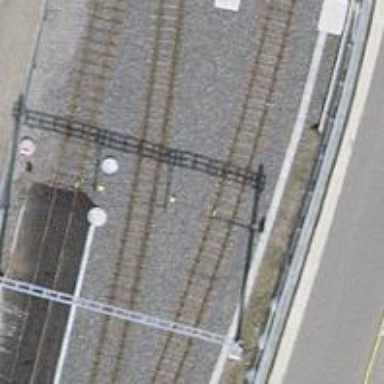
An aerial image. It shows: Narrow-gauge railway track with one electrified contact line.